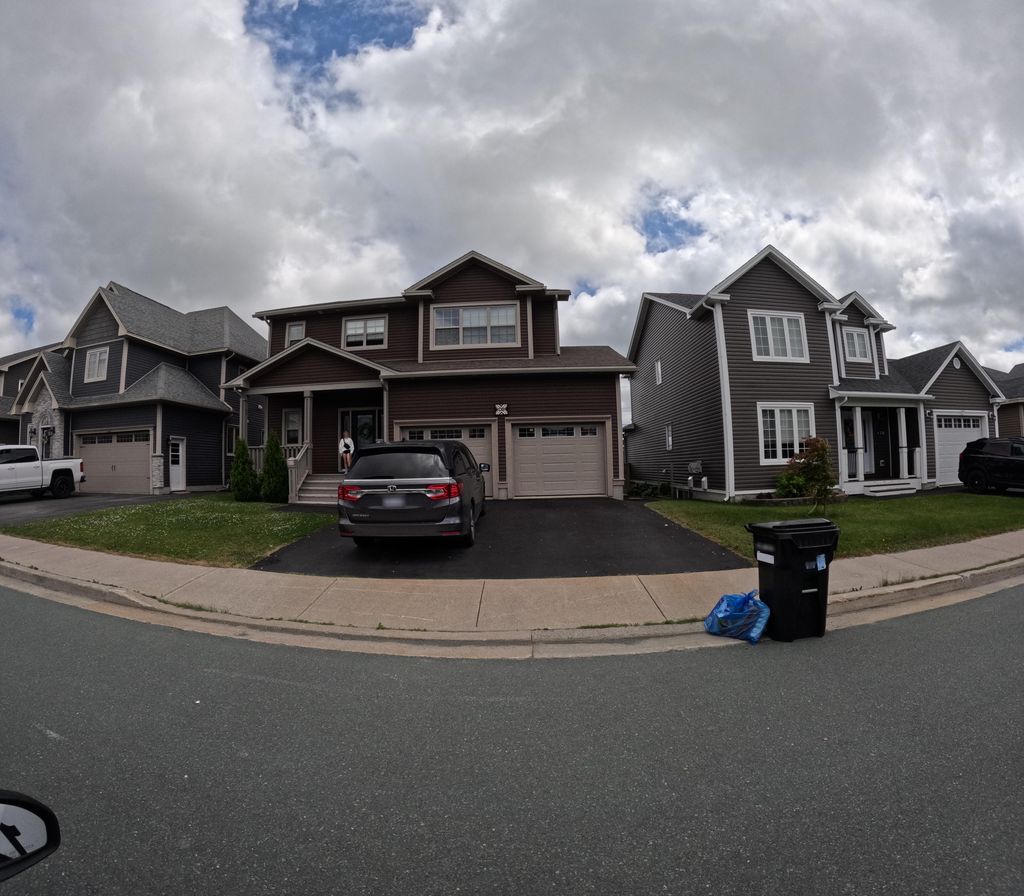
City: st_johns